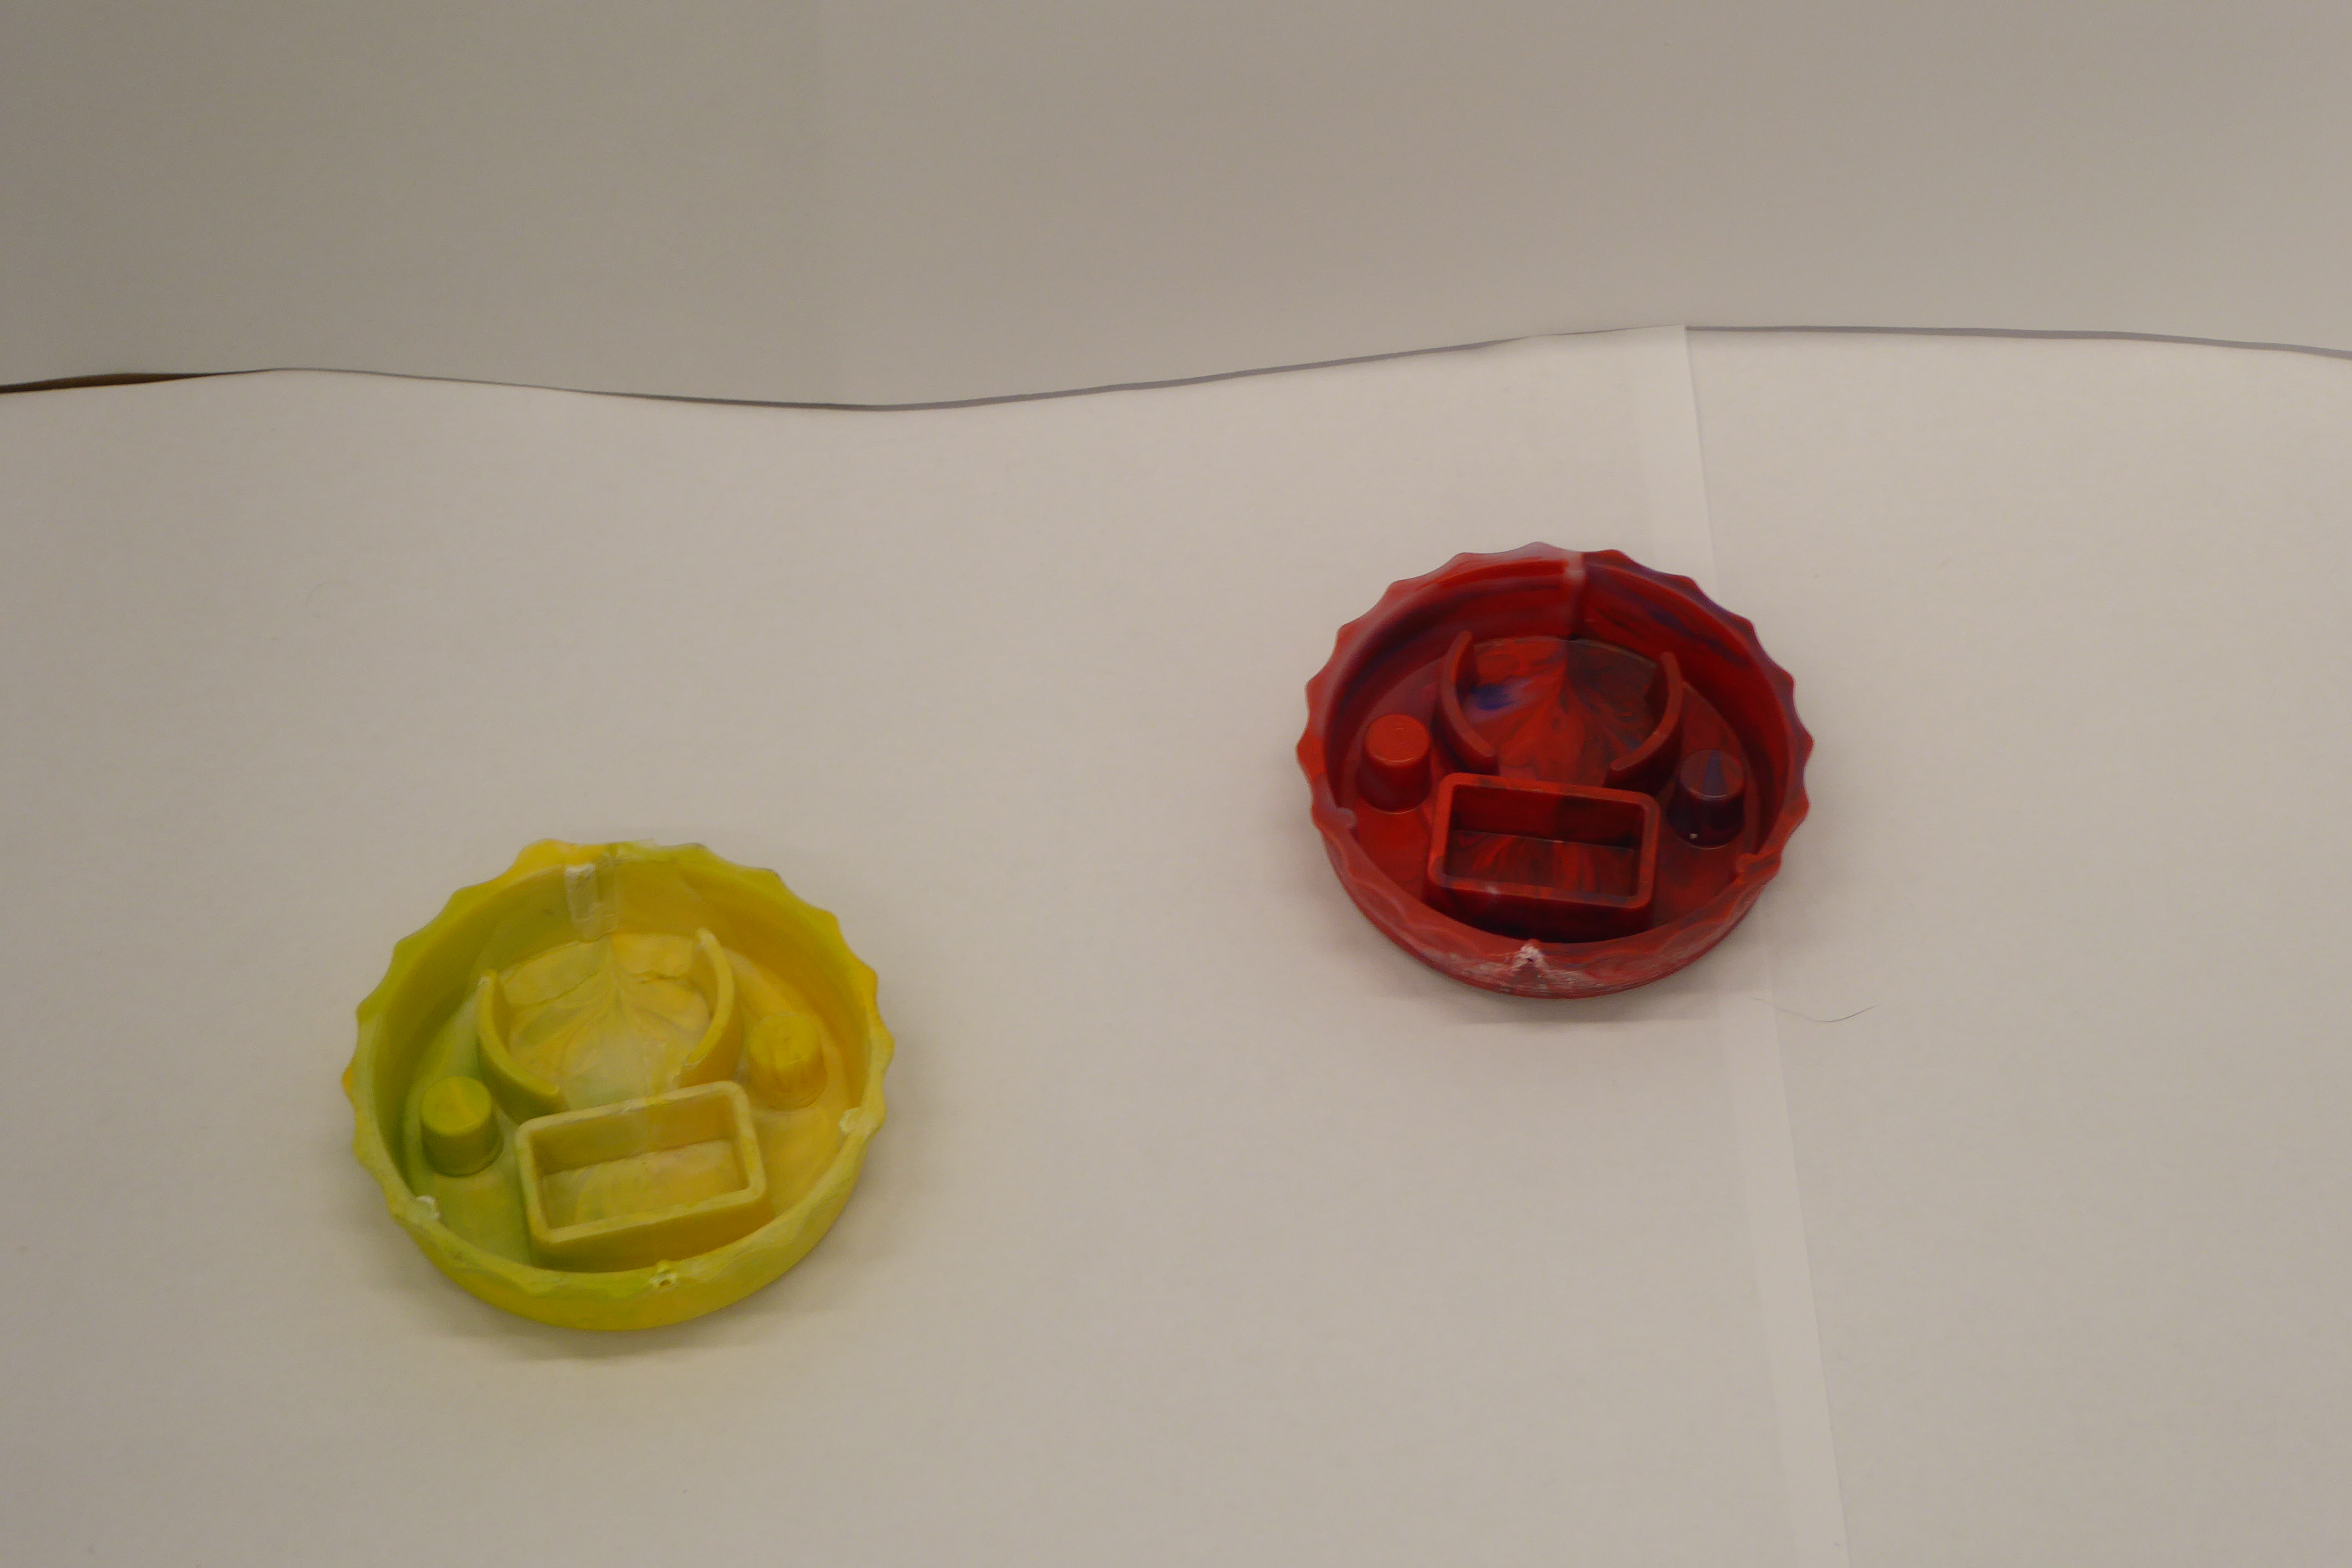
Label: Bottle Opener - Cover